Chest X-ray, PA view. Patient: 58 years old, sex F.
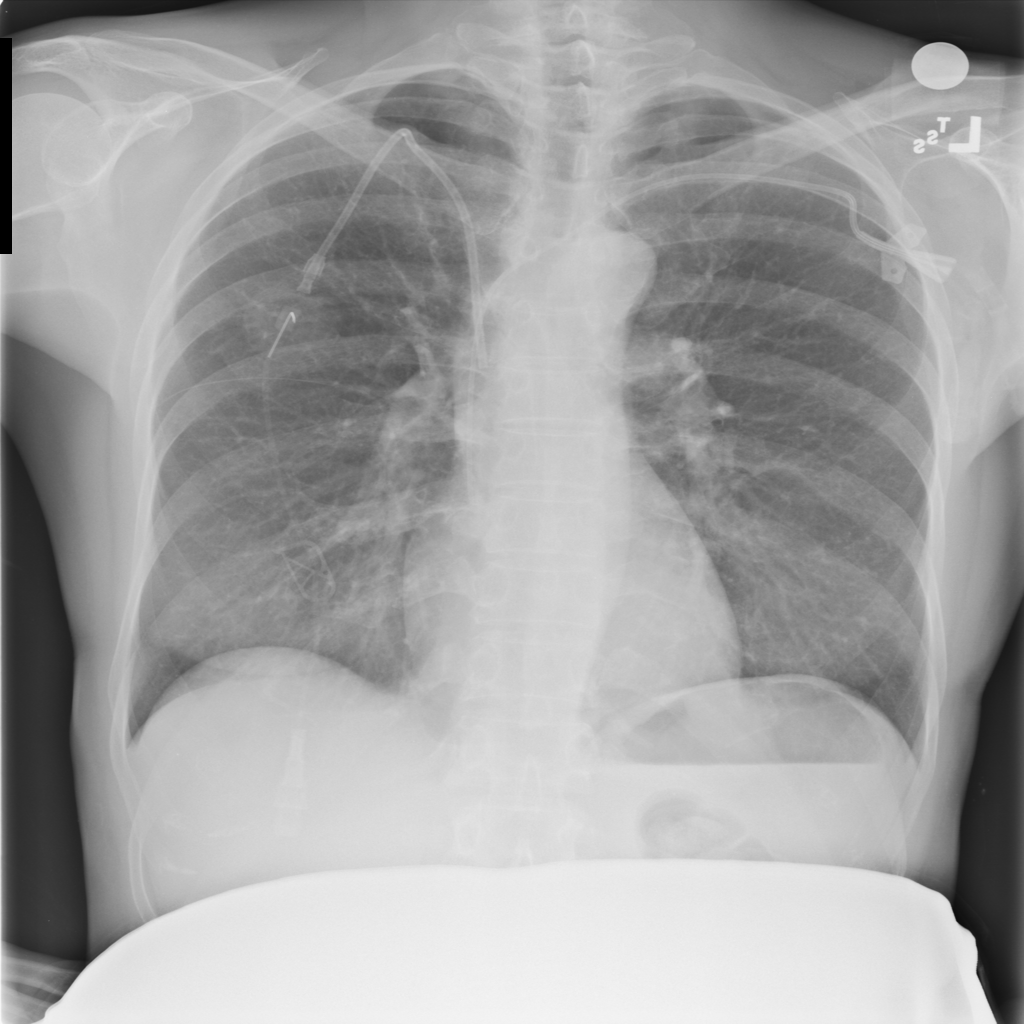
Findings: No Finding